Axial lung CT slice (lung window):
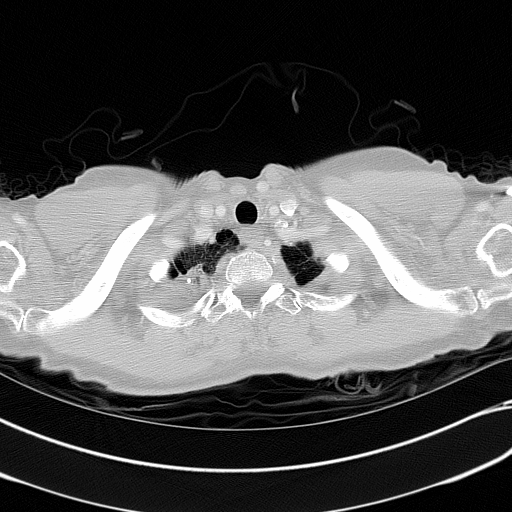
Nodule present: no